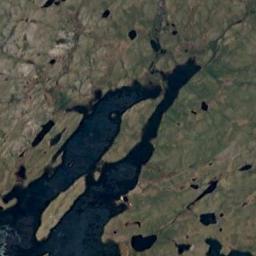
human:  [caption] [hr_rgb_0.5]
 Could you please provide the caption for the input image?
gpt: There are many different shapes and sizes of water around the wetlands .

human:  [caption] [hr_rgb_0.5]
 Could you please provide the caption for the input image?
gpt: Half of the area in this wetland is bare land .

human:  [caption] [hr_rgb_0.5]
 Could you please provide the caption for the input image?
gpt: There are a few brown bare lands in the river in a wetland with sparse green plants on the bare lands .

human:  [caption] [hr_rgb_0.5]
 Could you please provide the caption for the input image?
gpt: The wetland consists of bare land and water .

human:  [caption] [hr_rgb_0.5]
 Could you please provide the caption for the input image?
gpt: There are some water areas on the wetland .